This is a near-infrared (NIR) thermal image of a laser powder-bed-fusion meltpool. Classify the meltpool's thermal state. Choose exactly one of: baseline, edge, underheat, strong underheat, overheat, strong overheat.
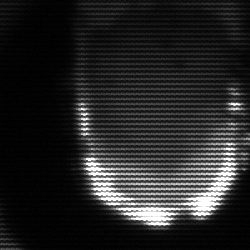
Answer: baseline